Question: The site that I am embedding for my app on Facebook is SSL enabled and hitting the 'https' page on a normal browser brings up the site as expected. For now, my SSL certs are self-signed.
However, when I try to run the app on Facebook, it fails to load the page. There are no errors except the image below. Mouseover on the icon shows a "NULL":

So my question is, does this have to do with the fact that my SSL certs are self-signed? Or is there some other reason for this?
Also, I am not able to check if the non-secure page (http) works on the app as Facebook does not allow me to switch off my secure browsing mode.
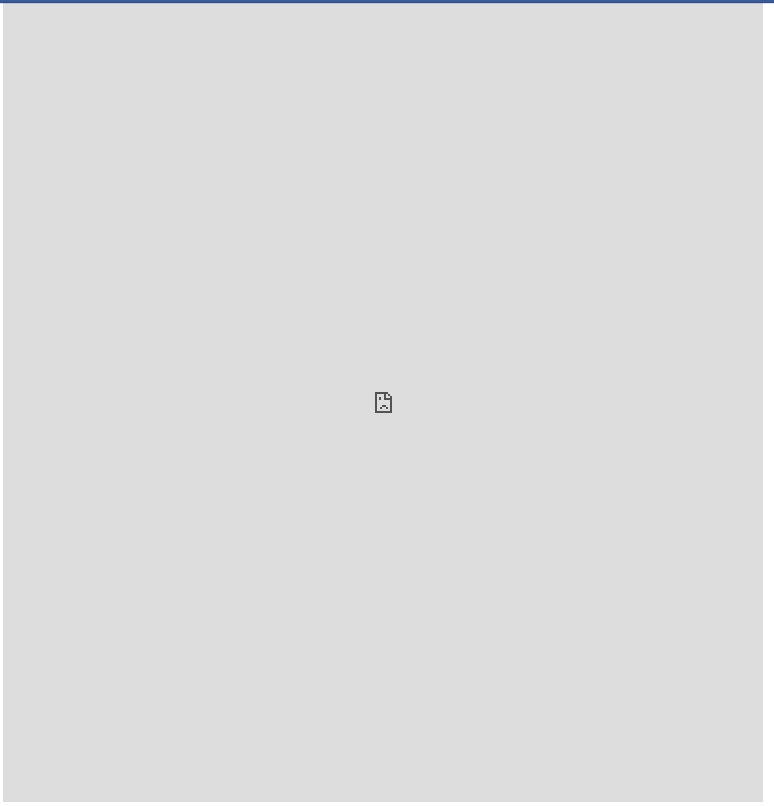
Answer: After obtaining commercial SSL certs, it now works. So I guess any SSL certs that result in a browser prompt asking the user to continue would not work in an embedded canvas on Facebook.